Question: Getting an exception in my Node JS Express application and cannot figure out why. I was getting the same error with my "real" code, so I found this code online and made a test router to see if the error occurred with known good code. Code runs fine in plnkr without the router.post line. Could this be because of the function in the first line? Any help is greatly appreciated.
'''
router.post('/addTableTest', (function (req, res, next) {
let promise1 = new Promise((resolve, reject) => {
let data = false;
if (data) {
resolve('Data');
}
if (!data) {
reject('Not Data');
}
})
promise1.then((message) => {
console.log(message);
}).catch((message) => {
console.log(message);
})
}));
'''

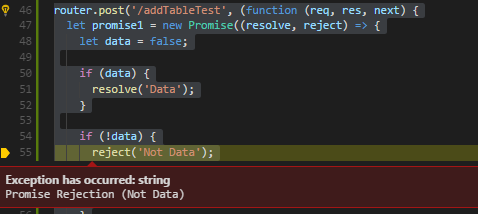
Answer: The closure executed by 'new Promise()' is executed , i.e. immediately after the Promise has been created and 'new' returns. As your closure has been written to fail immediately and you can't attach a '.catch()' to it before 'new' returns, you get an unhandled Promise rejection exception.
To make your code work you need to
- - '.then()'- 'resolve(X)''return X'- 'reject(X)''throw new Error(X)'
Now you can safely attach the other Promise clauses, because the code in the just created Promise chain won't be executed until the closure that has created it leaves.
'''
router.post('/addTableTest', (req, res, next) => {
let promise1 = Promise.resolve()
.then(() => {
let data = false; // i.e. the promise will reject
if (data) {
return 'Data';
} else {
throw new Error('Not Data');
}
});
promise1
.then(message => {
console.log(message);
})
.catch(error => {
console.log(error.message);
});
});
'''